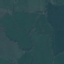
Label: Pasture